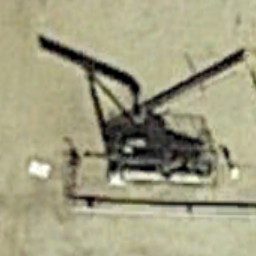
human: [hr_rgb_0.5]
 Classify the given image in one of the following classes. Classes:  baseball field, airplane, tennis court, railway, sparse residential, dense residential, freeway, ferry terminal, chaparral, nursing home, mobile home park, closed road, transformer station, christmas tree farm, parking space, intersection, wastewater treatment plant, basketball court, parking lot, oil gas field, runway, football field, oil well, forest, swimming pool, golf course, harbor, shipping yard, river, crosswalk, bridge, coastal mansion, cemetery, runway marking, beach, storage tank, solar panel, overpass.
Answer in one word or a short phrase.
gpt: oil well